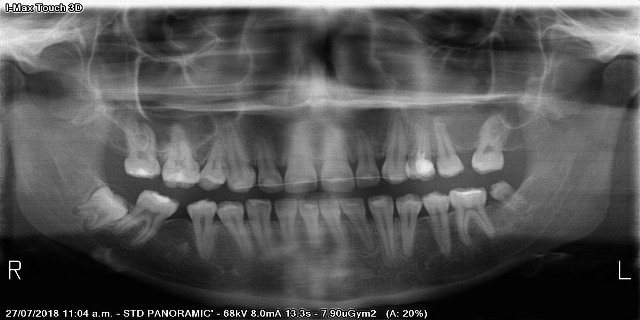
adult